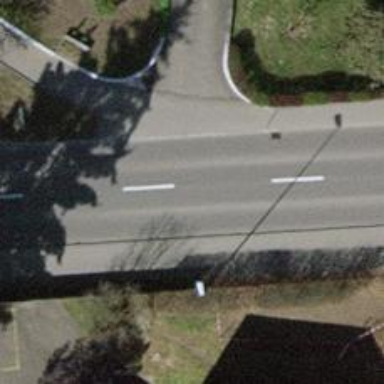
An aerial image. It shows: Secondary road with asphalt surface. There is cycle track on the right side of the road.